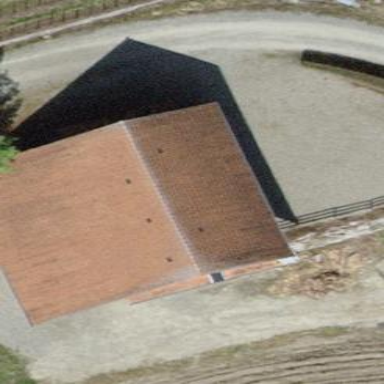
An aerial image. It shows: Farm auxiliary building with gabled roof.